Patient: sex F, age 58
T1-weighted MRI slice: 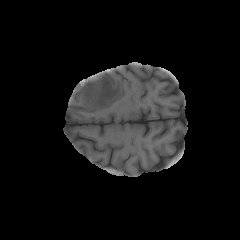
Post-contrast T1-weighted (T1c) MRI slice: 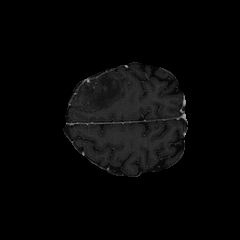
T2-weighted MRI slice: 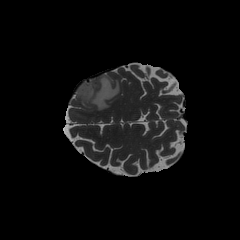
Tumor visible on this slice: yes
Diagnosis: Glioblastoma, IDH-wildtype
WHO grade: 4